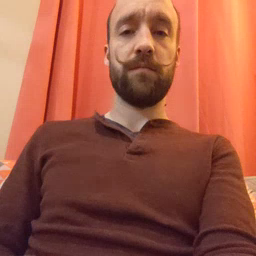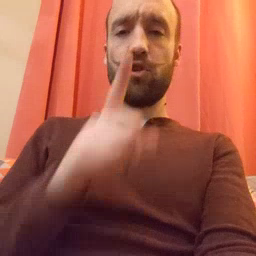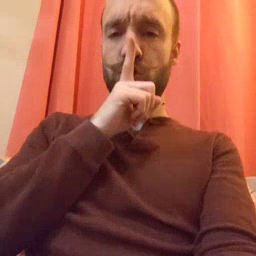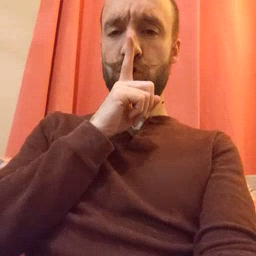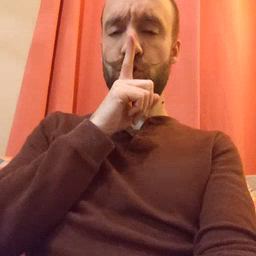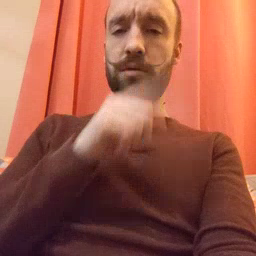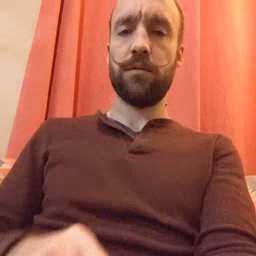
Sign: shhh